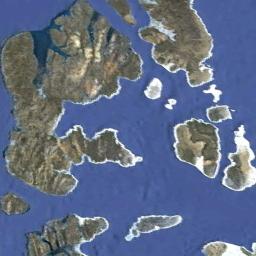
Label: island